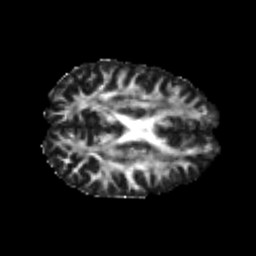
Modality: FA
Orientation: axial
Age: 24
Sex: male
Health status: healthy
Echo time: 0.074 s